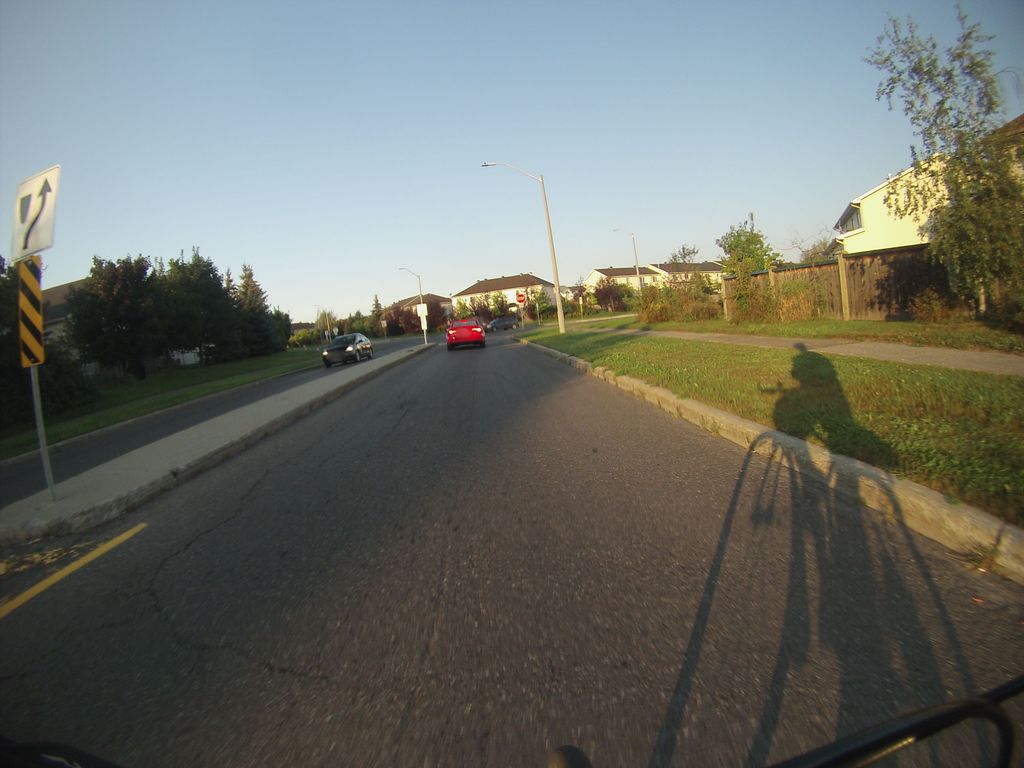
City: ottawa-gatineau